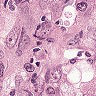
Metastatic tissue present: yes